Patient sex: M
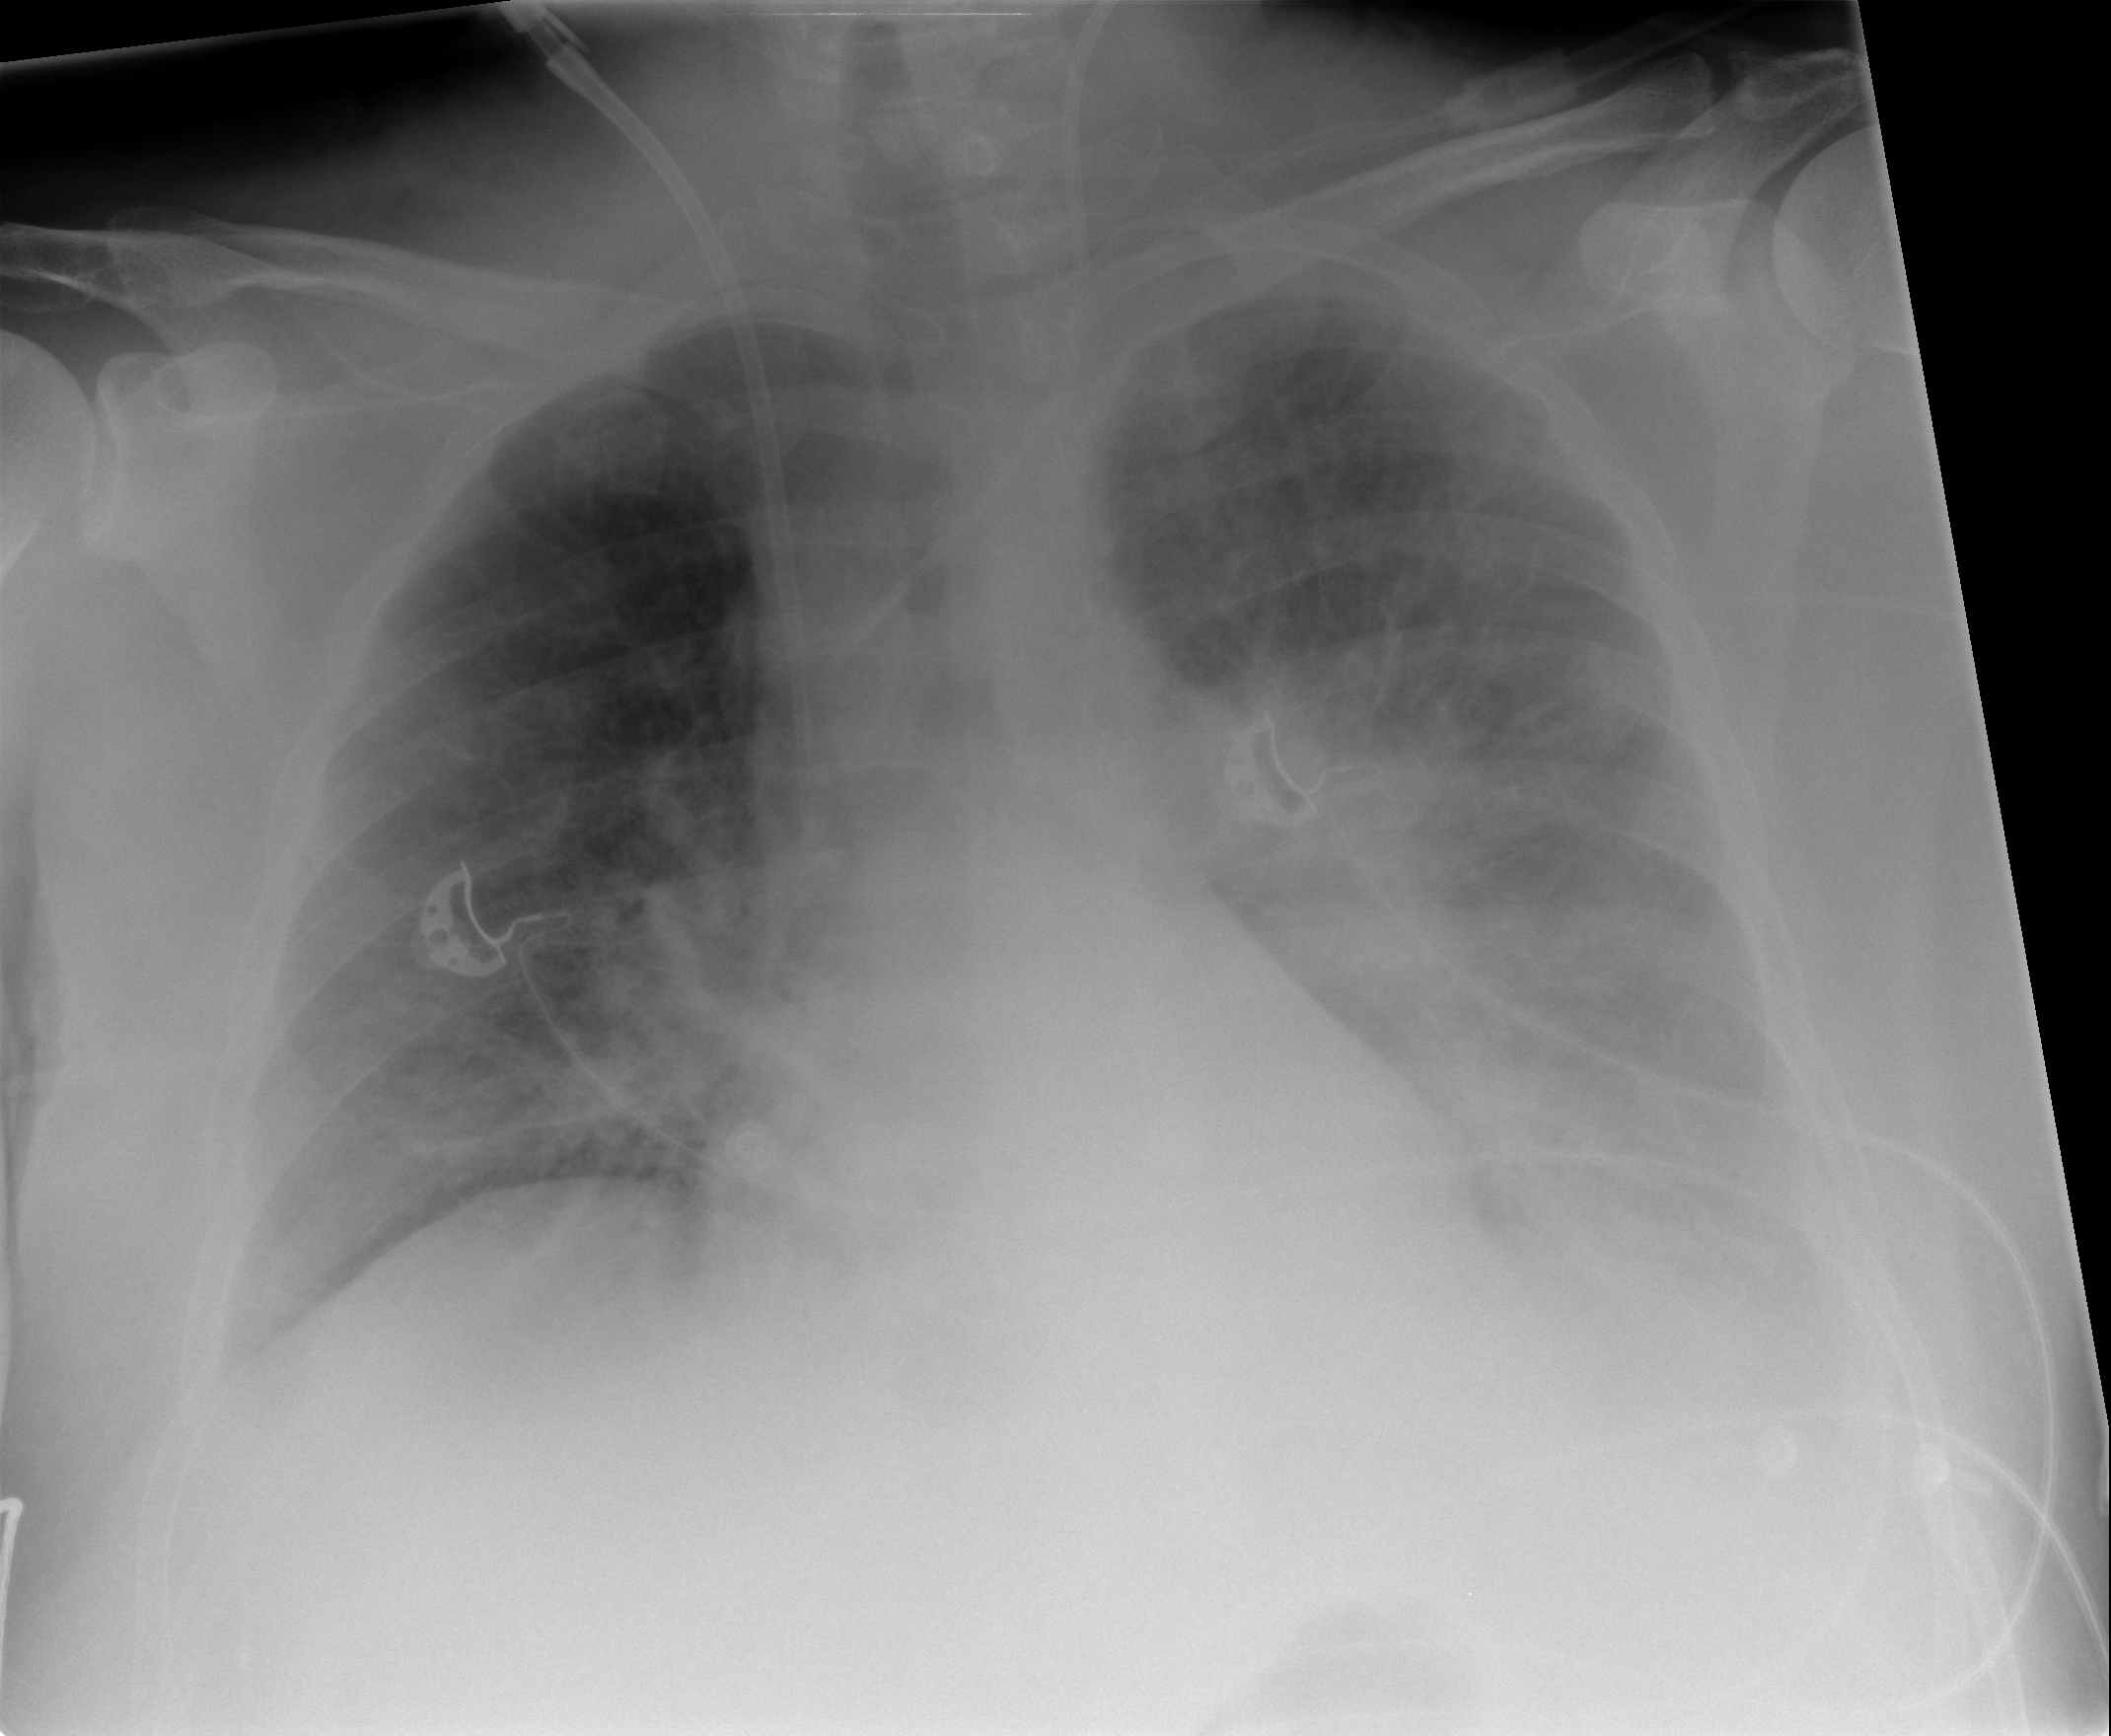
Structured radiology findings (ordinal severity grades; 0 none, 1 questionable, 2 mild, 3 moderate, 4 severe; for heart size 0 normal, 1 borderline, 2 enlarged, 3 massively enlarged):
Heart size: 0
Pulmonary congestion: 2
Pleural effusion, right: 2
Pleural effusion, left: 3
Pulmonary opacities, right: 2
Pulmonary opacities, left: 3
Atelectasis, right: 2
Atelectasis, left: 2